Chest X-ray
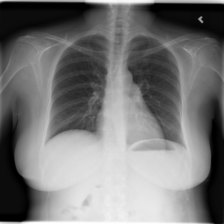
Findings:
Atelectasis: negative
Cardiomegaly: negative
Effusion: negative
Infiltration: negative
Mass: negative
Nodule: negative
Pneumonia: negative
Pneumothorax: negative
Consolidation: negative
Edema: negative
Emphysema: negative
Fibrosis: negative
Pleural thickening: negative
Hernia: negative